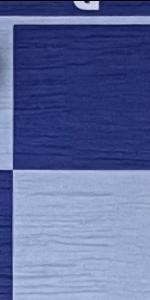
Label: Empty